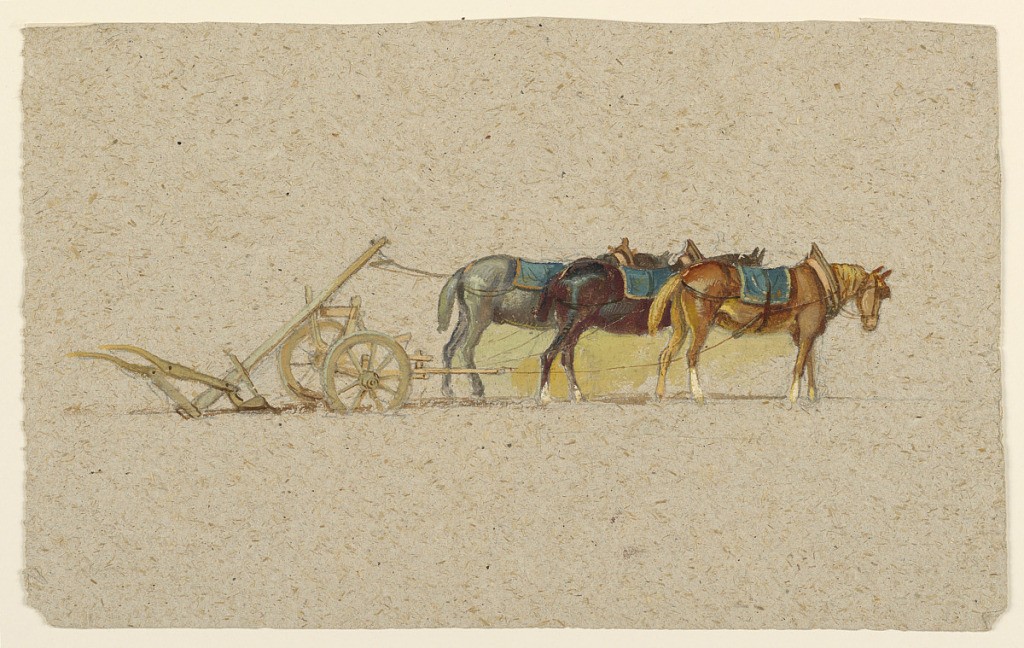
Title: Study of Three Horses with a Plow, France
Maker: Samuel Colman, American, 1832–1920
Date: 1873–74
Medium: Brush and watercolor, gouache, graphite on rough brown-grey paper
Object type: Drawing
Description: A plow with three horses, which stand at right and are shown staggered. Verso: At top, a standing cow shown in profile, turned toward left.